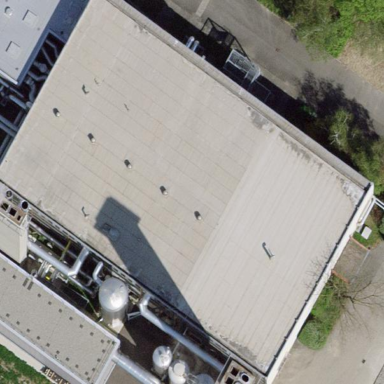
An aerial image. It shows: Industrial building.